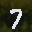
Label: 7